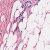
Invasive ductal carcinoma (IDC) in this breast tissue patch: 0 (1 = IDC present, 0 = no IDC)